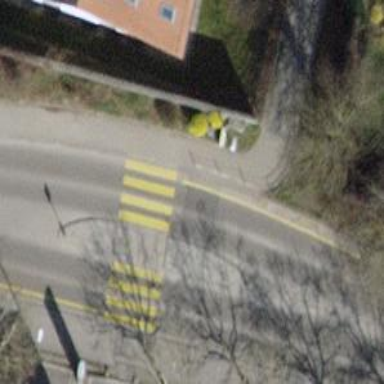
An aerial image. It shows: Zebra crossing with crossing island.